Question: I have a table A where I have two columns: D and T. D column contains dates in a format of 2013-07-10 05:01:01.000000. T column is empty for not, but its time is BINGINT.
What I want to do is to populate T column rows with timestamps converted from D column. Is there an SQL magic that can help me? Or I need to query D column rows first, save then into some list and then update T column rows?

On this image you can see column D on the left, ID column on the right and column T in the middle.
Column D is VARCHAR, column T is BIGINT
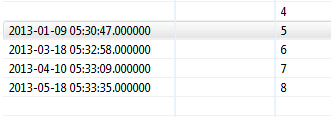
Answer: '''
update A set T = strftime('%s', D)
'''
should do the work, but it's just from the documentation and never used